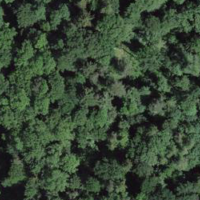
EUNIS habitat code: 53
Species observed at this site:
Hedera helix